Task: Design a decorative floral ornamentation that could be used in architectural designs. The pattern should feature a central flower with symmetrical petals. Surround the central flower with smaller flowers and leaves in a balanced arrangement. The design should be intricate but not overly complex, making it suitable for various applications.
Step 761:
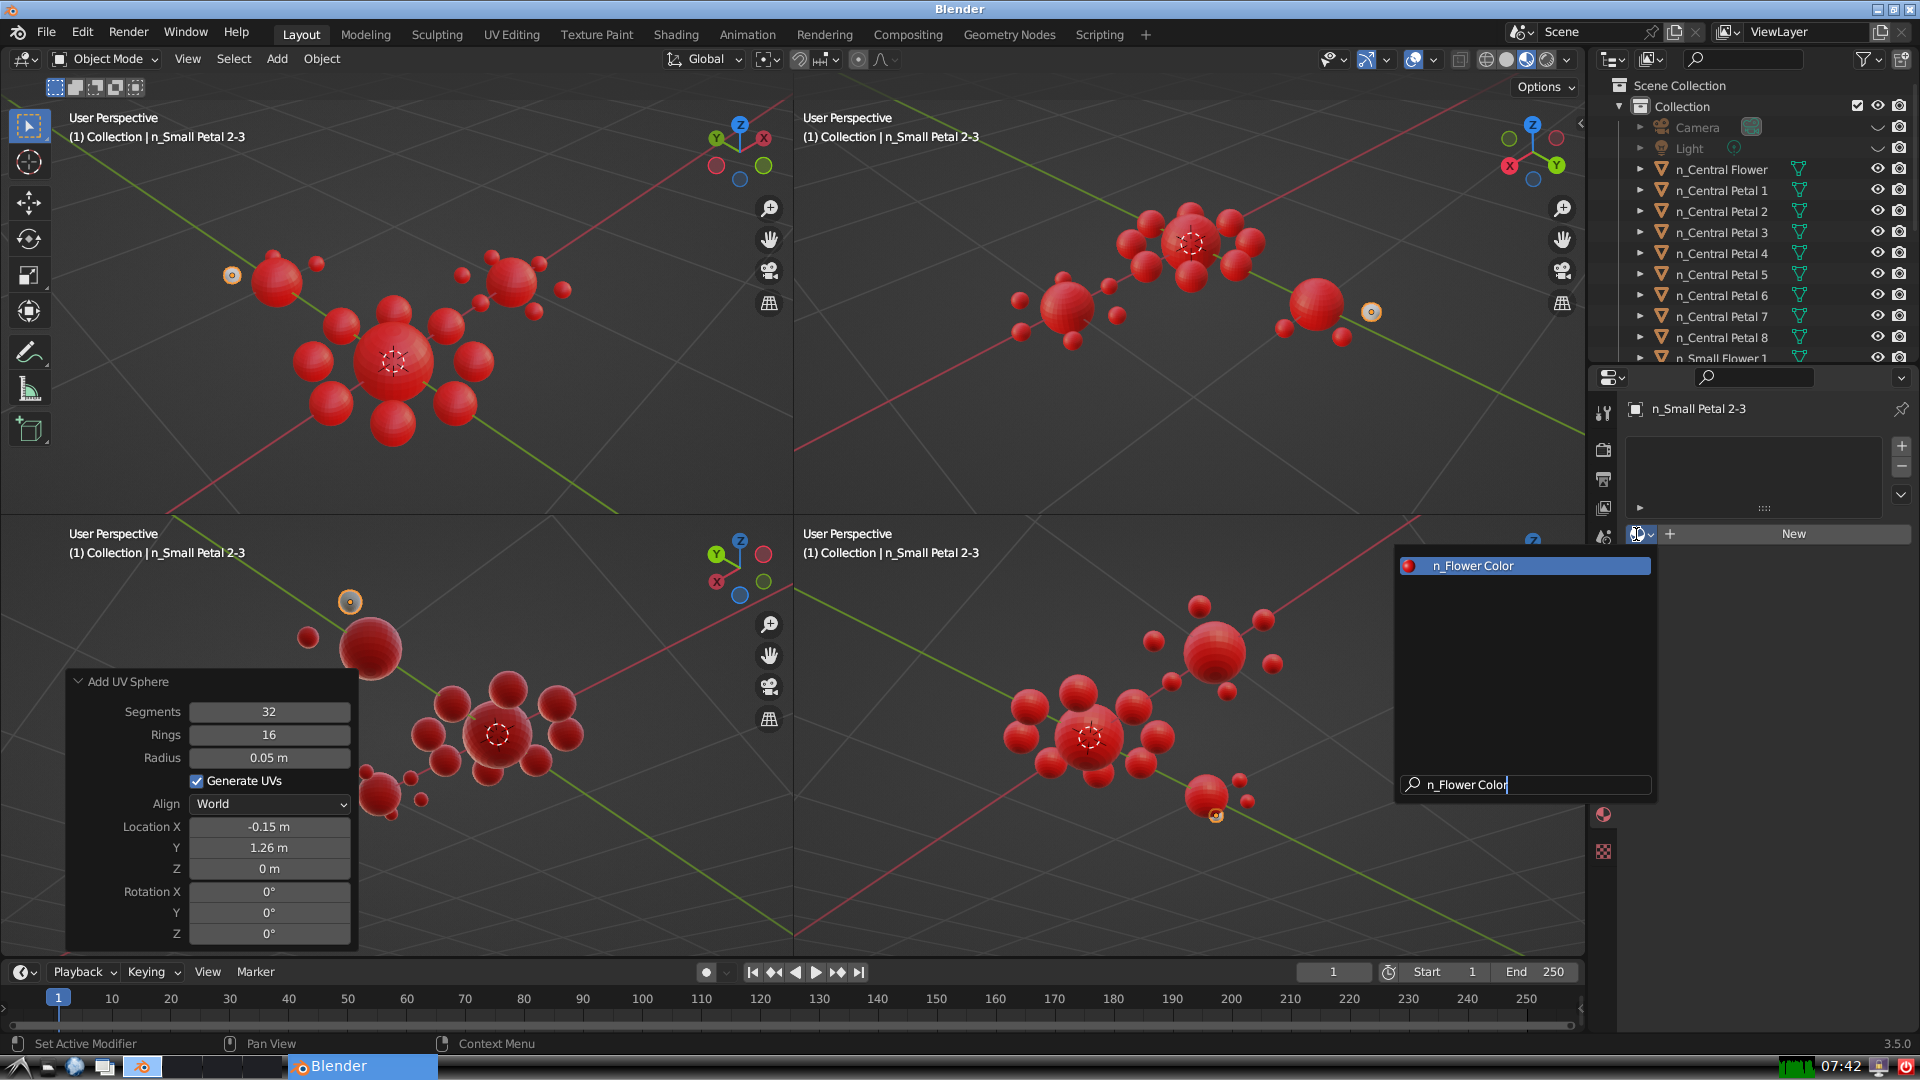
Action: {"key_press": ['Return']}